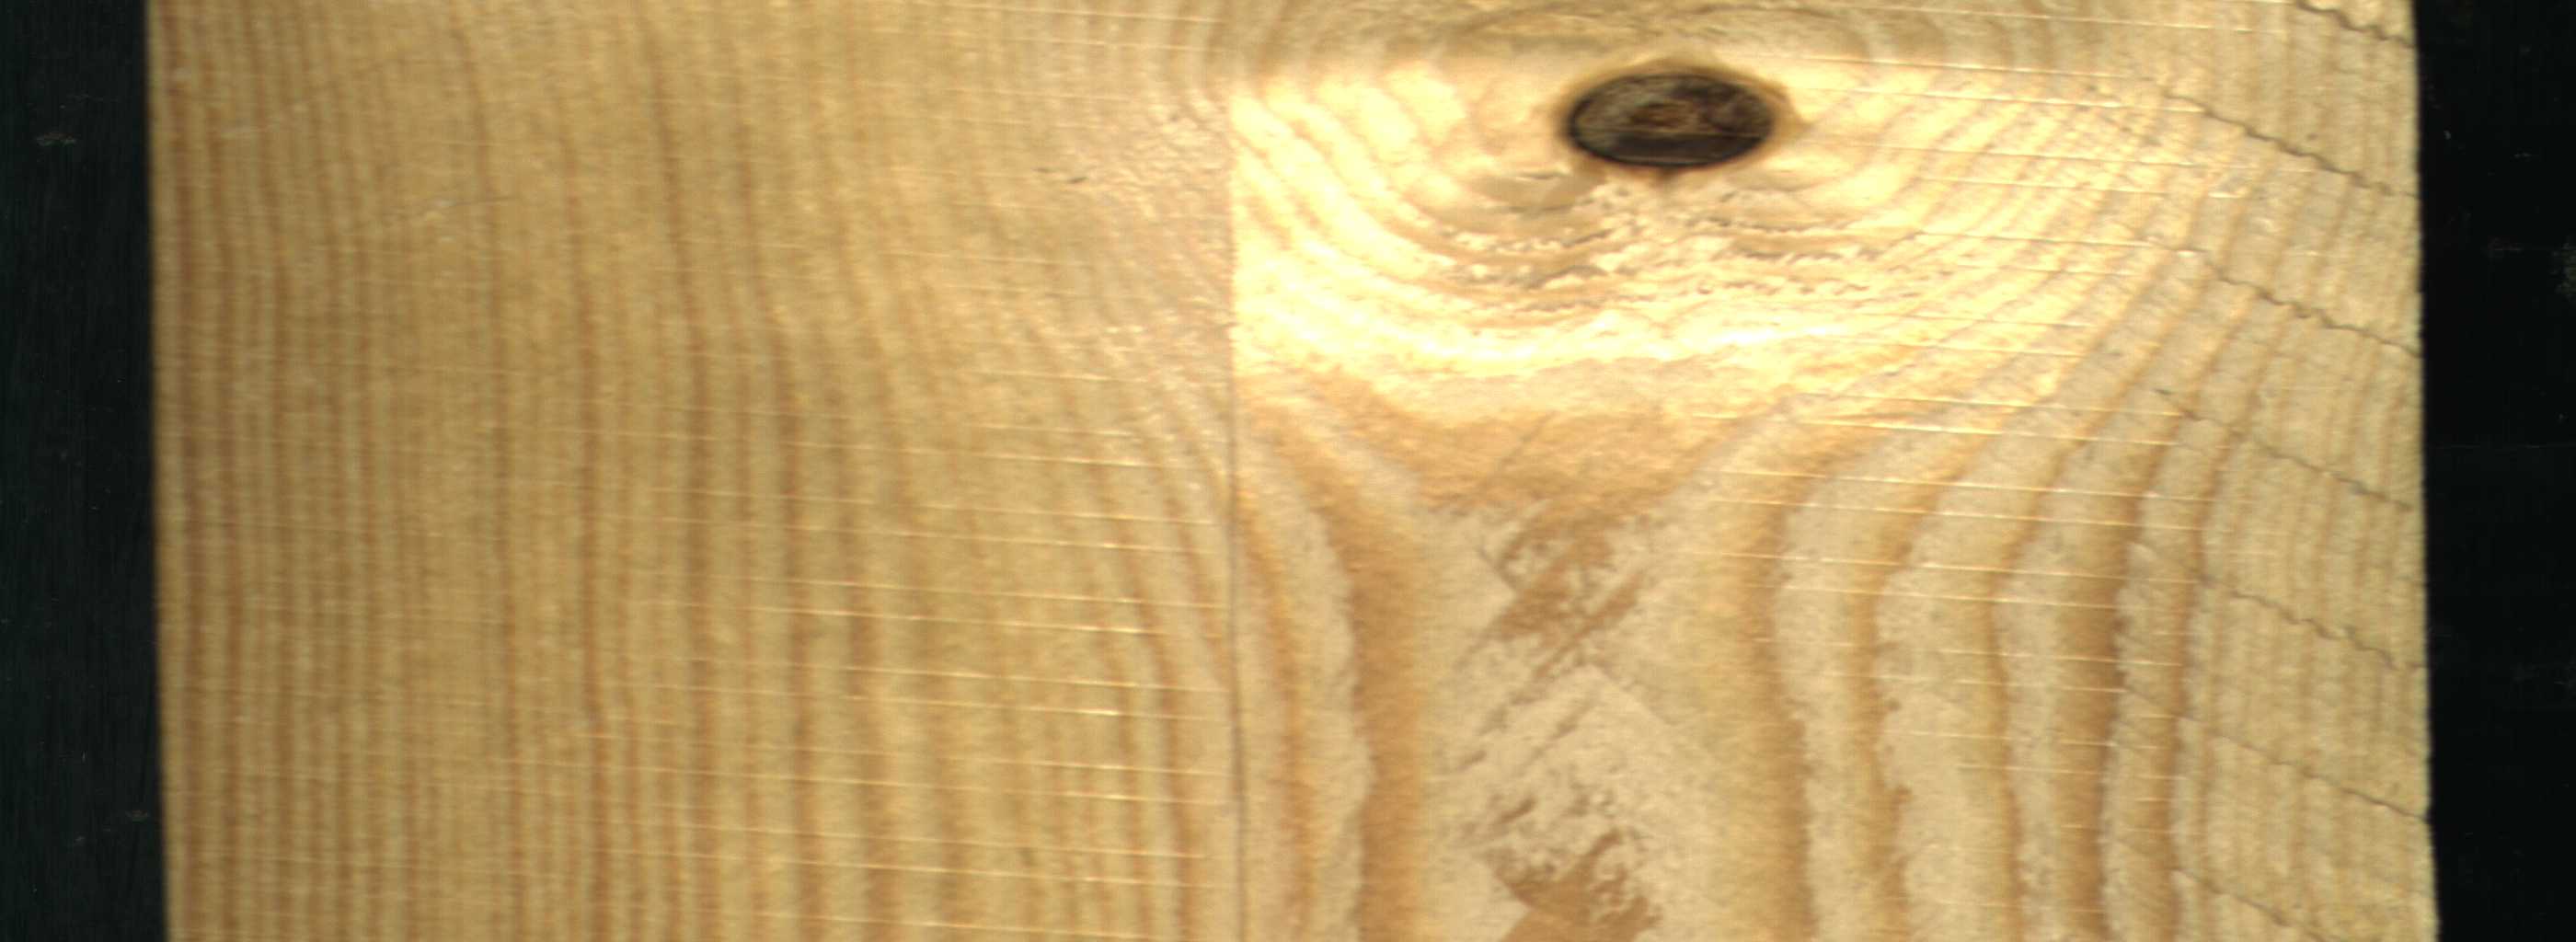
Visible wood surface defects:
Dead_Knot